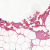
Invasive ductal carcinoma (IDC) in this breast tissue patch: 0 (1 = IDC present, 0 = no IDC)